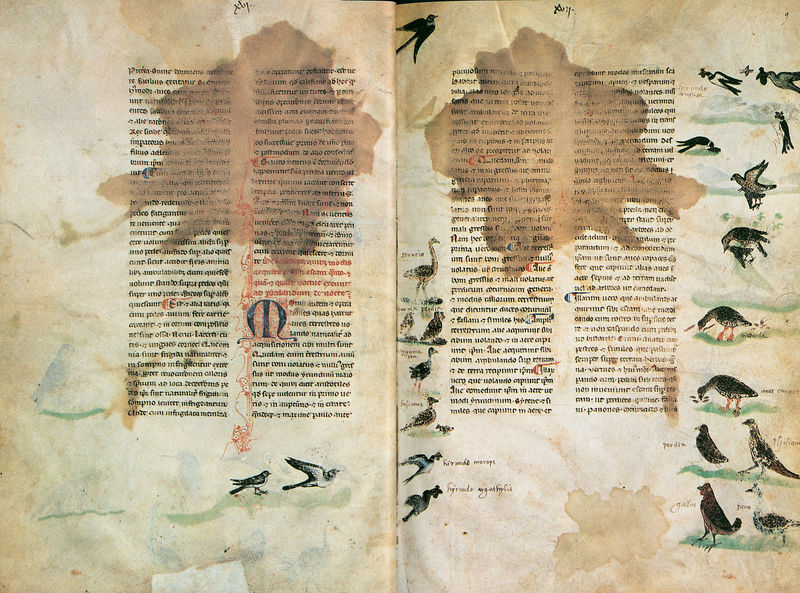
Titel: Falkenbuch Friedrichs des II.; De arte venandi cum avibus
Institution: Rom, Biblioteca Vaticana
Schlagwörter: falke, vogel, wasser, tiere, alt, bibel, geschichte, taube, vögel, kirche, fliegen, schrift, papier, ente, farbe, spalten, kaffee, strauß, wasserfarben, buch, seite, text, buchstabe, initiale, tinte, fleck, buchseite, flecken, pergament, mittelalter, fraktur, altdeutsch, handschrift, beschädigung, dreckig, aquarelle, zeile, latein, wasserflecken, blutfleck, storch, biologie, zoologie, buchmalerei, schwalbe, lexikon, naturwissenschaft, handgeschrieben, tintenfleck, vogelkunde, nuvh, ornitologie